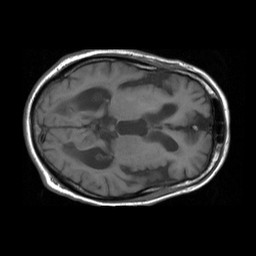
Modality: T1w
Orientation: axial
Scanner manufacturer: siemens
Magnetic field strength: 1.5 T
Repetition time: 0.58 s
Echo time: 0.012 s